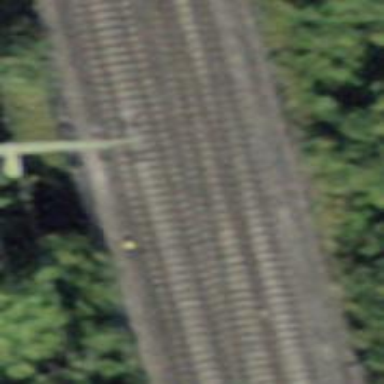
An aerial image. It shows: Railway track with contact line for electrification.